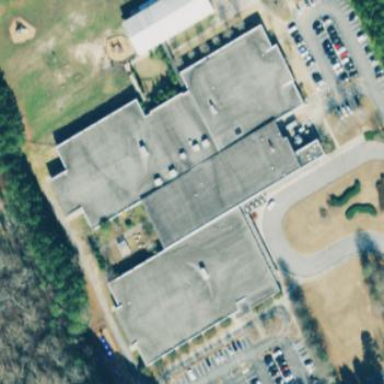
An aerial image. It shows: School.